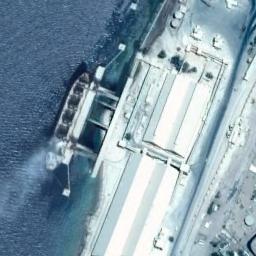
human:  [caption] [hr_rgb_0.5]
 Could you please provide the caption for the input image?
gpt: A white bulk carrier docked by the dock with powdery materials on the dock .

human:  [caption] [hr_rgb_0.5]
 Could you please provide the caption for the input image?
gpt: The cargo ship is docked at the dock and some makeshift houses are on the bank .

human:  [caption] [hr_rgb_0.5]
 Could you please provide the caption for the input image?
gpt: Many different shapes of buildings beside the ship .

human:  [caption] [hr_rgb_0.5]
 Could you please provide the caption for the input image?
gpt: There is a ship in the blue water on the shore .

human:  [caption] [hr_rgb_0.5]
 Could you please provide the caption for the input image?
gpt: The ship is at the harbor with some white buildings .